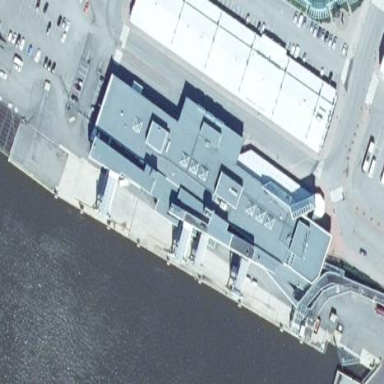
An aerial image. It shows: Terminal building.